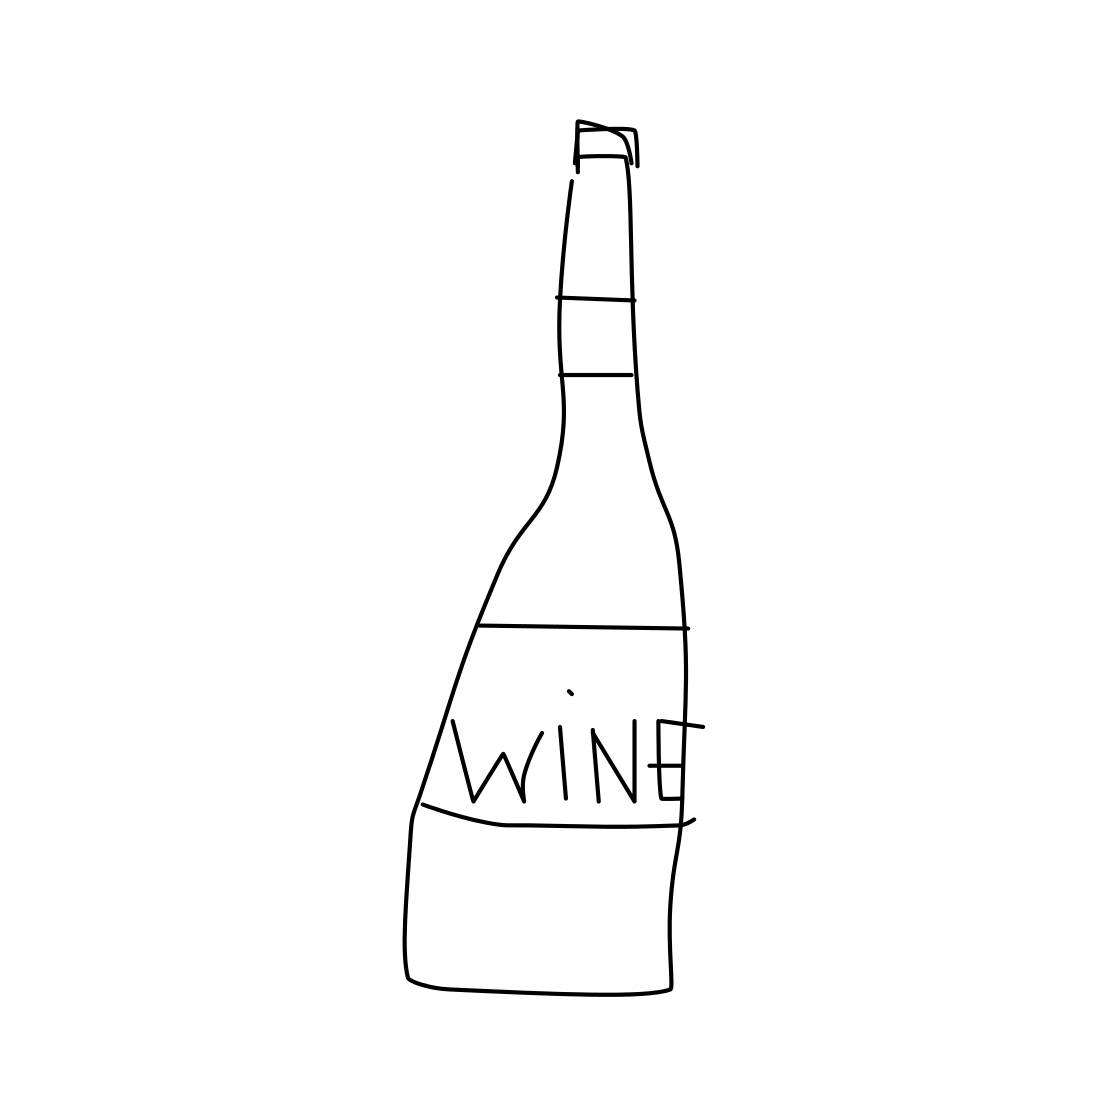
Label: wine-bottle